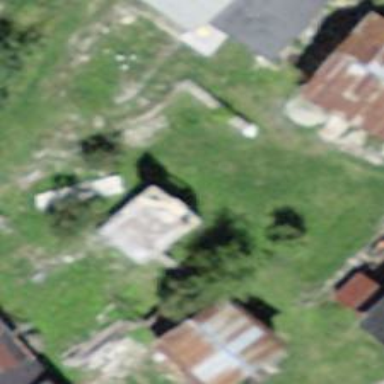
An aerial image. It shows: Historic monument.